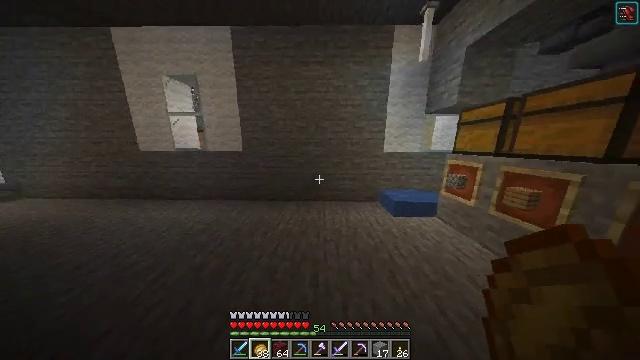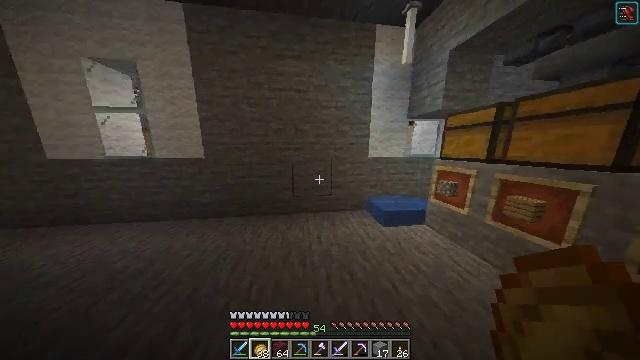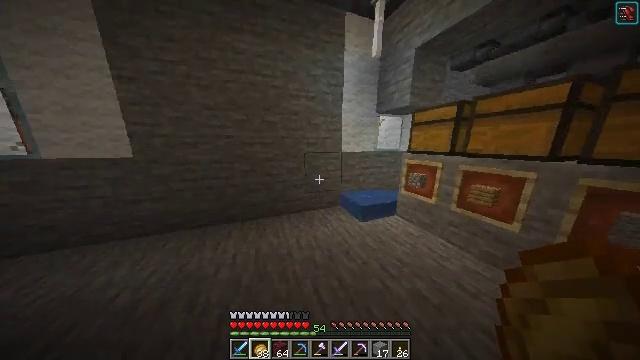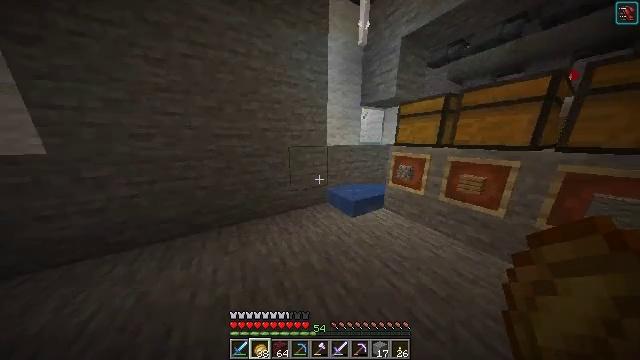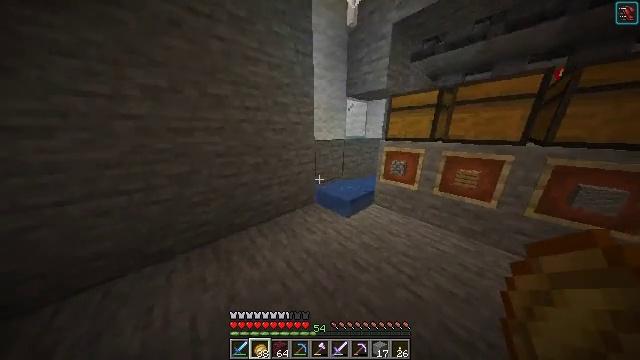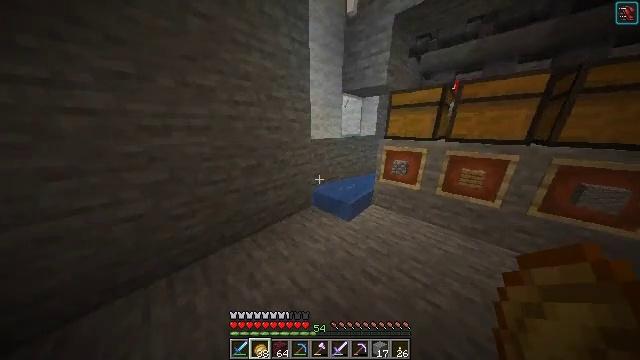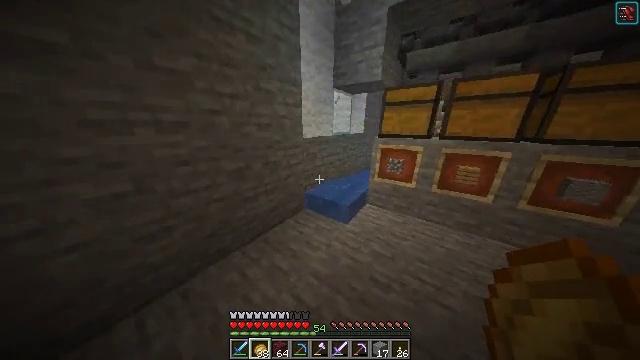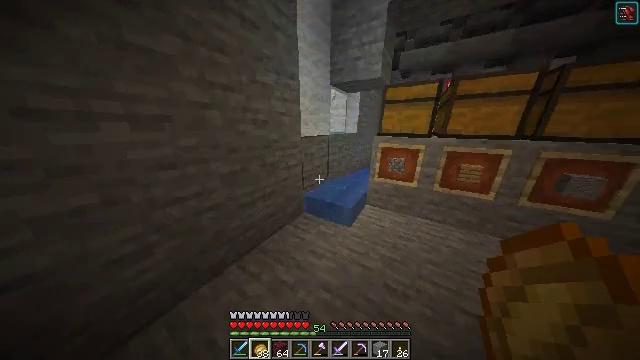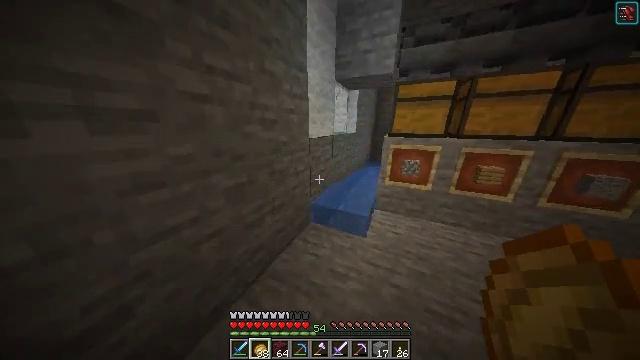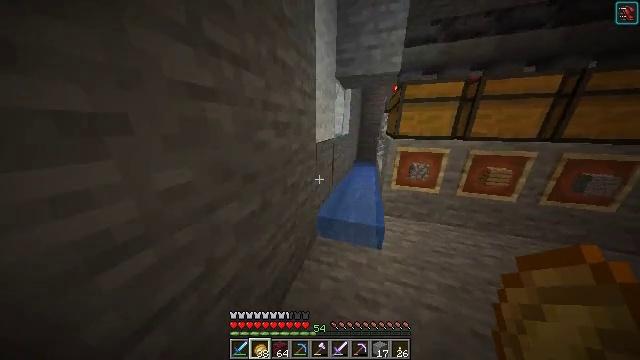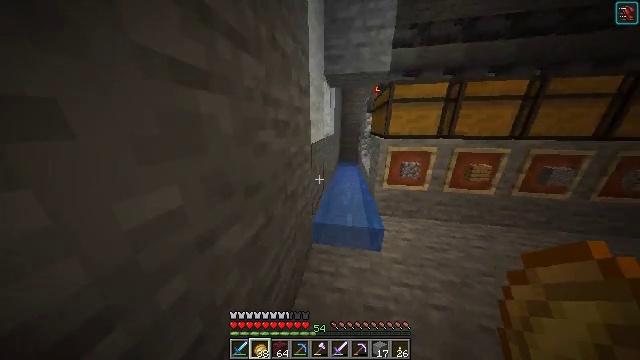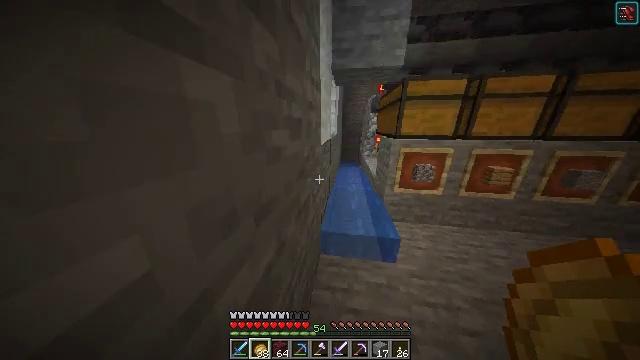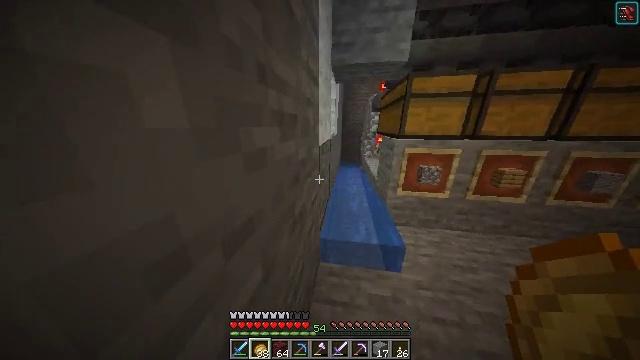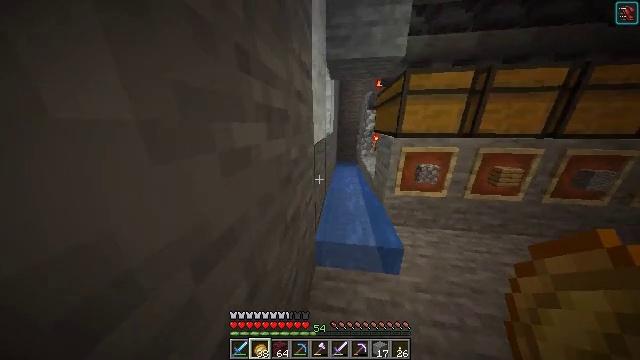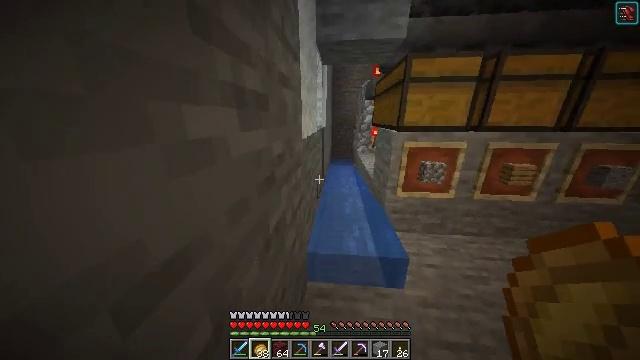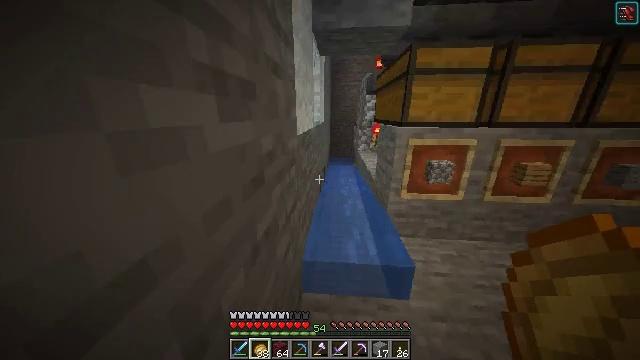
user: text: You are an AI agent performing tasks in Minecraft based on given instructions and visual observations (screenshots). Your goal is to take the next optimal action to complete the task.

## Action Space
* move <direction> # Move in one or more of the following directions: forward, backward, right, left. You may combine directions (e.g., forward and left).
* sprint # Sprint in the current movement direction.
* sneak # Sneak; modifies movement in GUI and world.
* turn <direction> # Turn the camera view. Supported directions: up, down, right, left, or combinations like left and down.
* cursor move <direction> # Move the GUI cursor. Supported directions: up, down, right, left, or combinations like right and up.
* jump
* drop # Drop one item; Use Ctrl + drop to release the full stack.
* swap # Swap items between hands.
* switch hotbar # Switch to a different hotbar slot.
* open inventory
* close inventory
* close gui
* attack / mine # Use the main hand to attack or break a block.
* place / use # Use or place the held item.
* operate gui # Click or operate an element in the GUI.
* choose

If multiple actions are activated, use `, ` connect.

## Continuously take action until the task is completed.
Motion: motion action
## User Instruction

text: Remove a crimson nylium from the inventory.
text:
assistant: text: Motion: move forward and move left, turn right and up
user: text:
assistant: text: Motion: move forward and move left, turn right and down
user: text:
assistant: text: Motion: move forward and move left, turn right and down
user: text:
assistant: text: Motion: move forward and move left, turn right and down
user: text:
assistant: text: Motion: move forward and move left, turn right and down
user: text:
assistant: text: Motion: move forward and move left, turn right
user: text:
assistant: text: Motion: move forward and move left, turn right
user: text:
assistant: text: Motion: move forward and move left, turn right
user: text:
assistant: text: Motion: move forward and move left, turn right
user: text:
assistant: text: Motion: move forward and move left, turn right
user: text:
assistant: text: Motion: move forward and move left
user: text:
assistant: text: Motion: no_op
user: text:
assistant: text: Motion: turn right
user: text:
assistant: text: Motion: turn right
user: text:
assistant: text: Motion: no_op
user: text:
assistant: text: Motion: move forward, turn right
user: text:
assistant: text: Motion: move forward
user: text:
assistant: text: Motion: move forward, turn right and up
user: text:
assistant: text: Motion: turn right and up
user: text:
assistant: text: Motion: no_op
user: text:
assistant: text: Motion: no_op
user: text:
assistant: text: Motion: no_op
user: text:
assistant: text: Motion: turn up
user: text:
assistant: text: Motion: turn up
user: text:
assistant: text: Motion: no_op
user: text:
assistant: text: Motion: no_op
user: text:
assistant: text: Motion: no_op
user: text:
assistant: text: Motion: close inventory
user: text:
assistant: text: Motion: close inventory
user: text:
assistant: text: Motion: open gui